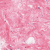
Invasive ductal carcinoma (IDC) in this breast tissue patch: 0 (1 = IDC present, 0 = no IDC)